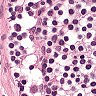
Metastatic tissue present: no